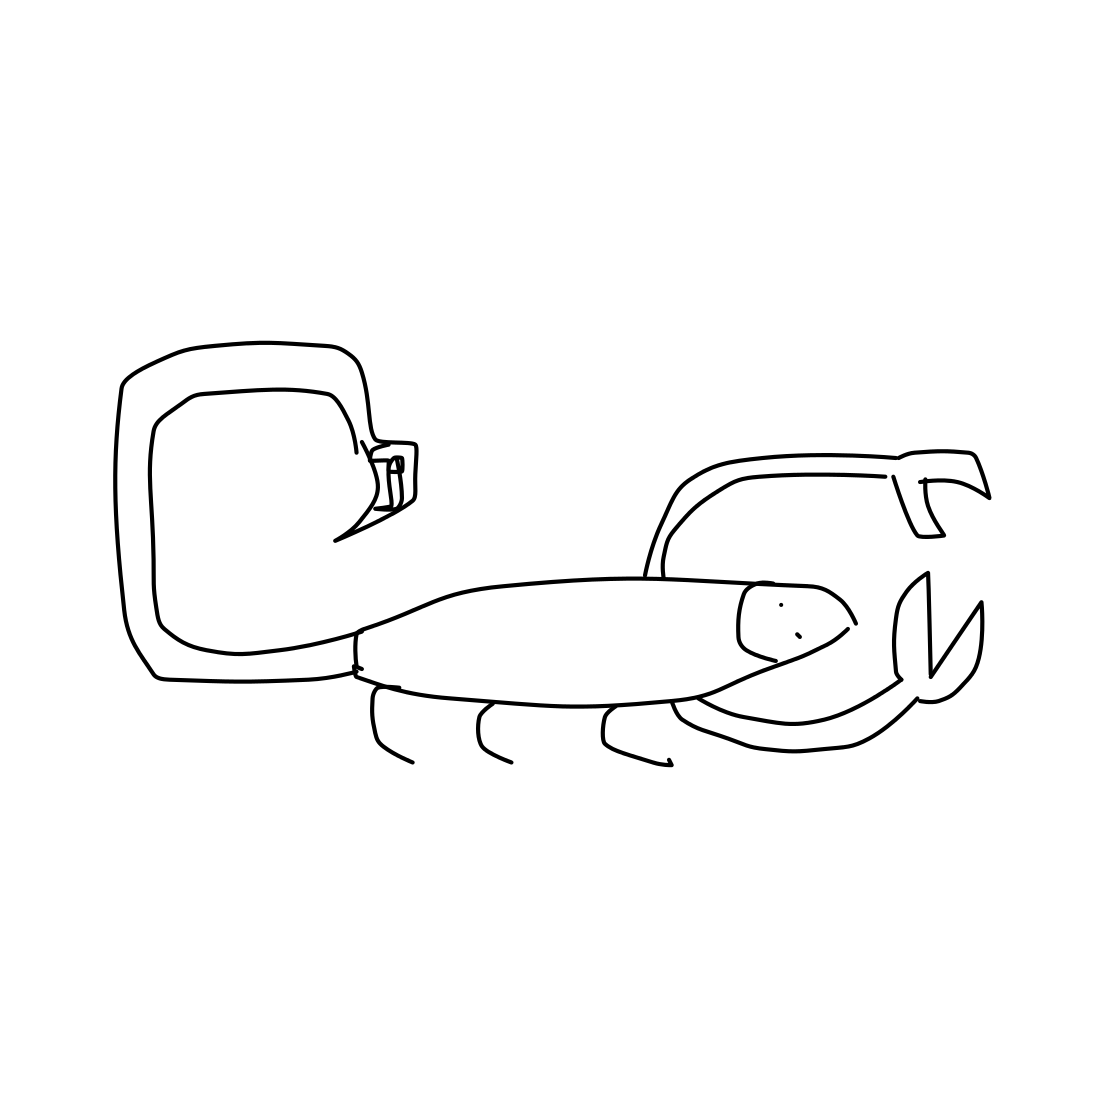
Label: scorpion